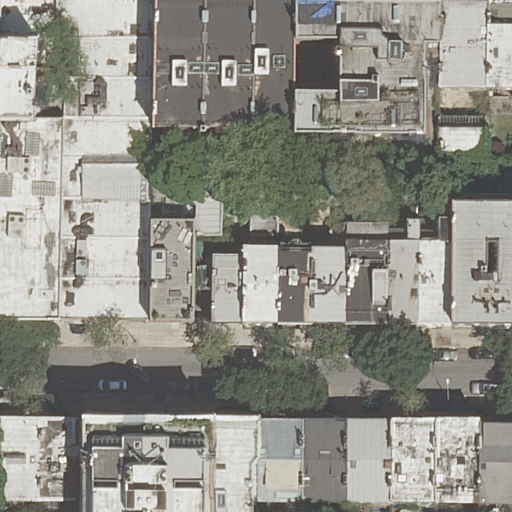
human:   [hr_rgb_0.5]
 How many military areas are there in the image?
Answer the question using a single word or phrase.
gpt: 0

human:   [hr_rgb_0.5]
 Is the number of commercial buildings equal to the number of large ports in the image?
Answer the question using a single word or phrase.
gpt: yes

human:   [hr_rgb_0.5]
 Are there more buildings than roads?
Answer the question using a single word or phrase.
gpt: yes

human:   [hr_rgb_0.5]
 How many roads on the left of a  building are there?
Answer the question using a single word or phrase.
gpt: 0

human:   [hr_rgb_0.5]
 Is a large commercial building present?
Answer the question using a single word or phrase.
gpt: no

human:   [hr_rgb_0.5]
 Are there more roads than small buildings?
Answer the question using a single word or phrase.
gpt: no

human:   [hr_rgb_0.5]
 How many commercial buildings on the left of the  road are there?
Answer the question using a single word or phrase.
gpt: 0

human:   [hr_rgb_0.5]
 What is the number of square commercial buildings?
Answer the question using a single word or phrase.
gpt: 0

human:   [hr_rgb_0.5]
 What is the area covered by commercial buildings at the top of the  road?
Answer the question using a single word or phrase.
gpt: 0m2

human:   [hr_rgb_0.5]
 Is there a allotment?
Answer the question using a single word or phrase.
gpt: no

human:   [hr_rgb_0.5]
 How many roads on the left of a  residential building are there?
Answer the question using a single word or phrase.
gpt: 0

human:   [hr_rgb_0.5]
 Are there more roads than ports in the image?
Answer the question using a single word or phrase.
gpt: yes

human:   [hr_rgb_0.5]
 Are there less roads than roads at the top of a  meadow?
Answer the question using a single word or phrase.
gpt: no

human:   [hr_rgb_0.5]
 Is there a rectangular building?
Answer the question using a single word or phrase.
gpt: yes

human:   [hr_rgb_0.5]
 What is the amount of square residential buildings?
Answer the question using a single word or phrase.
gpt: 0

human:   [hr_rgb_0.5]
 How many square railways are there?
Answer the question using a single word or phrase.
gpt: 0

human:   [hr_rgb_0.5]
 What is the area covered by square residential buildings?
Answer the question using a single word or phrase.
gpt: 0m2

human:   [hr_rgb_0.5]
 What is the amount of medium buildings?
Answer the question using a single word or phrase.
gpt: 21

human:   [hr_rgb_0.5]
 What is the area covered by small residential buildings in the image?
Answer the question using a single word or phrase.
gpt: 563m2

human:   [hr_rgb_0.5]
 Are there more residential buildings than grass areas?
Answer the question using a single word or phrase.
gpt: yes

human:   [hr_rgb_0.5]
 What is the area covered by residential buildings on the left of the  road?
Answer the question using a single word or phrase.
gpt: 3610m2

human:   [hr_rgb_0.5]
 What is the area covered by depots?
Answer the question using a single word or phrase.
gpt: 0m2

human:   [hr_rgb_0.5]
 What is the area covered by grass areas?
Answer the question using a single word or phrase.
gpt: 0m2

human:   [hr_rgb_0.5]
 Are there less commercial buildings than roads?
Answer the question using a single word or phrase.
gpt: yes

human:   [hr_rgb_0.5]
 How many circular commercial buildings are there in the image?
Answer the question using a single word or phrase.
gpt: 0

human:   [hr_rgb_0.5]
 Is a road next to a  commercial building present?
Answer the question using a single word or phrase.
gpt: no

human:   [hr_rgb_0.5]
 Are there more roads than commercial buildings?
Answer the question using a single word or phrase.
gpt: yes

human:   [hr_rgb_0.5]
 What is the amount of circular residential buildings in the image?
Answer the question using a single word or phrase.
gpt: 0

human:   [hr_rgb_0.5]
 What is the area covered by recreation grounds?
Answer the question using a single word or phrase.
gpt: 0m2

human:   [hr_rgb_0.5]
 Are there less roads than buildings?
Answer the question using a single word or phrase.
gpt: yes

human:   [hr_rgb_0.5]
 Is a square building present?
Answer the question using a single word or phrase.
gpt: no

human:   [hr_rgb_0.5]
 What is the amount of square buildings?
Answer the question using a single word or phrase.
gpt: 0

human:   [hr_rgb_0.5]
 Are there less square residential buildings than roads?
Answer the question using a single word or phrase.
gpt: yes

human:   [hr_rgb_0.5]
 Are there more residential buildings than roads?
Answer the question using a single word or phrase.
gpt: yes

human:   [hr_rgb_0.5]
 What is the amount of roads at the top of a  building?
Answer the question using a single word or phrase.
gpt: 1

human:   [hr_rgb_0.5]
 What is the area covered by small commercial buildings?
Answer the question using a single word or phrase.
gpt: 0m2